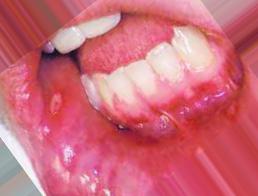
Condition: Mouth Ulcer